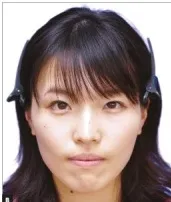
Posttreatment records (at 24 years and 2 months of age):. Extraoral, and ,intraoral photographs.
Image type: medical_photograph (oral_photograph)